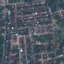
Land use / land cover class: Residential